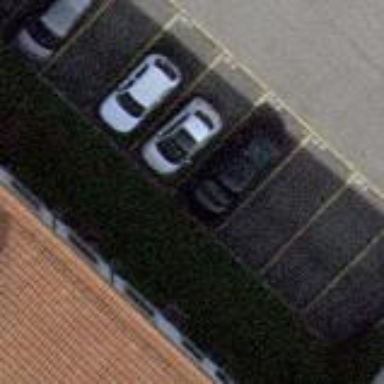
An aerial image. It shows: Street side parking area.